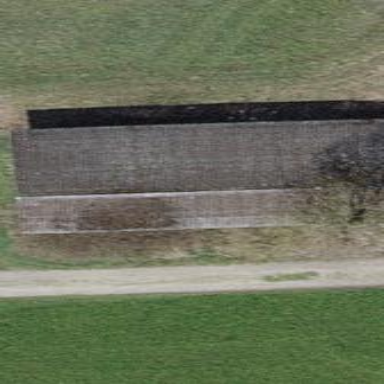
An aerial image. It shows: Barn.